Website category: sports
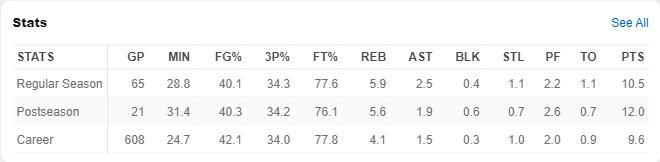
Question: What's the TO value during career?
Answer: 0.9

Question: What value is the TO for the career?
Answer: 0.9

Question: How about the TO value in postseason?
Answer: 0.7

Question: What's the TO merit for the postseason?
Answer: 0.7

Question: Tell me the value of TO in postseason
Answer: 0.7

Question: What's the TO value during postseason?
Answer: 0.7

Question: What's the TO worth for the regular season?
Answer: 1.1

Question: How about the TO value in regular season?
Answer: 1.1

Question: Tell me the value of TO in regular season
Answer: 1.1

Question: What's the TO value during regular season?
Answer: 1.1

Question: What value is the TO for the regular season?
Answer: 1.1

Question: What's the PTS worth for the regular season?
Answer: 10.5

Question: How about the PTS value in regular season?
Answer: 10.5

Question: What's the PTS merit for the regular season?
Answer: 10.5

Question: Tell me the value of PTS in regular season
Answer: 10.5

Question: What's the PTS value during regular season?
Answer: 10.5

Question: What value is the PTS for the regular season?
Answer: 10.5

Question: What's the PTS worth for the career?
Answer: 9.6

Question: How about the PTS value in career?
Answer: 9.6

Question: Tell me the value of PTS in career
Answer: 9.6

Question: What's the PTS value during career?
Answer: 9.6

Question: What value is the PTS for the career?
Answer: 9.6

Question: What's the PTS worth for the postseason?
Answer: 12.0

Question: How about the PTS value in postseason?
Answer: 12.0

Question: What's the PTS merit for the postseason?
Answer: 12.0

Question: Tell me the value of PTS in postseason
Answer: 12.0

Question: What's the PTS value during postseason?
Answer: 12.0

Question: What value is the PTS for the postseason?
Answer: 12.0